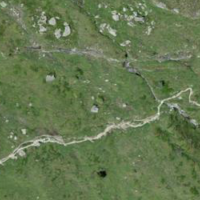
EUNIS habitat code: 26
Species observed at this site:
Saxifraga aizoides
Aglais urticae
Pinguicula alpina
Anthyllis vulneraria